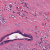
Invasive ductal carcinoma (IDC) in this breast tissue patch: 0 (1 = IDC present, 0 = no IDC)